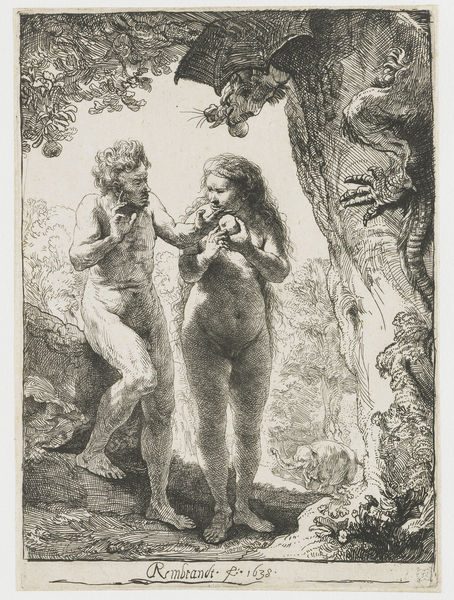
Titel: Adam en Eva
Künstler: Rembrandt Harmensz. van Rijn
Standort: Amsterdam
Institution: Rijksmuseum
Schlagwörter: akt, baum, blätter, mann, nackt, schatten, bäume, landschaft, abend, frau, licht, zeichnung, obst, wiese, lang, rembrandt, morgen, haare, locken, gemüse, apfel, ruhe, grafik, tag, auto, laut, essen, bauch, adam, eva, paradies, mond, tablet, druckgraphik, stich, schlange, hallo, verführung, sündenfall, versuchung, mischwesen, käfer, zeit, verführen, vertreibung, monat, adam und eva, baum der erkenntnis, drachen, drache, grotesk, gabel, fledermaus, leise, elephant, was, heute, die versuchung, woche, horch, übermorgenb, aufsagen, elfefant